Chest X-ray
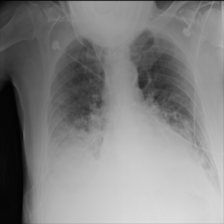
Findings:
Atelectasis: negative
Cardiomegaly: negative
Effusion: negative
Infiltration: positive
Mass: negative
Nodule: negative
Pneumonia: negative
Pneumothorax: negative
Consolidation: negative
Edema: negative
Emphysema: negative
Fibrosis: negative
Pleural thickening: negative
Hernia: negative